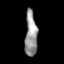
Tissue: lung
Cell type: Epithelial cells
Senescence score: 0.2035
Nuclear area (px): 536
Mean DAPI intensity: 151.562